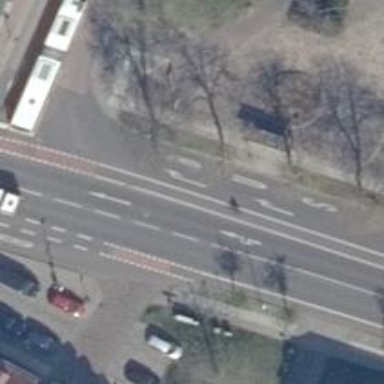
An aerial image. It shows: Secondary road with asphalt surface and sidewalks on both sides. There are exclusive lanes for bicycles on both sides of the road.